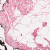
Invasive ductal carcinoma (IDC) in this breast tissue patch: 0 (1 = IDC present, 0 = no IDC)